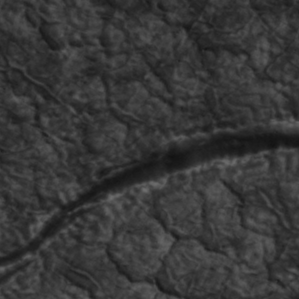
Label: non_frost